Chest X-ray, AP view. Patient: 45 years old, sex M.
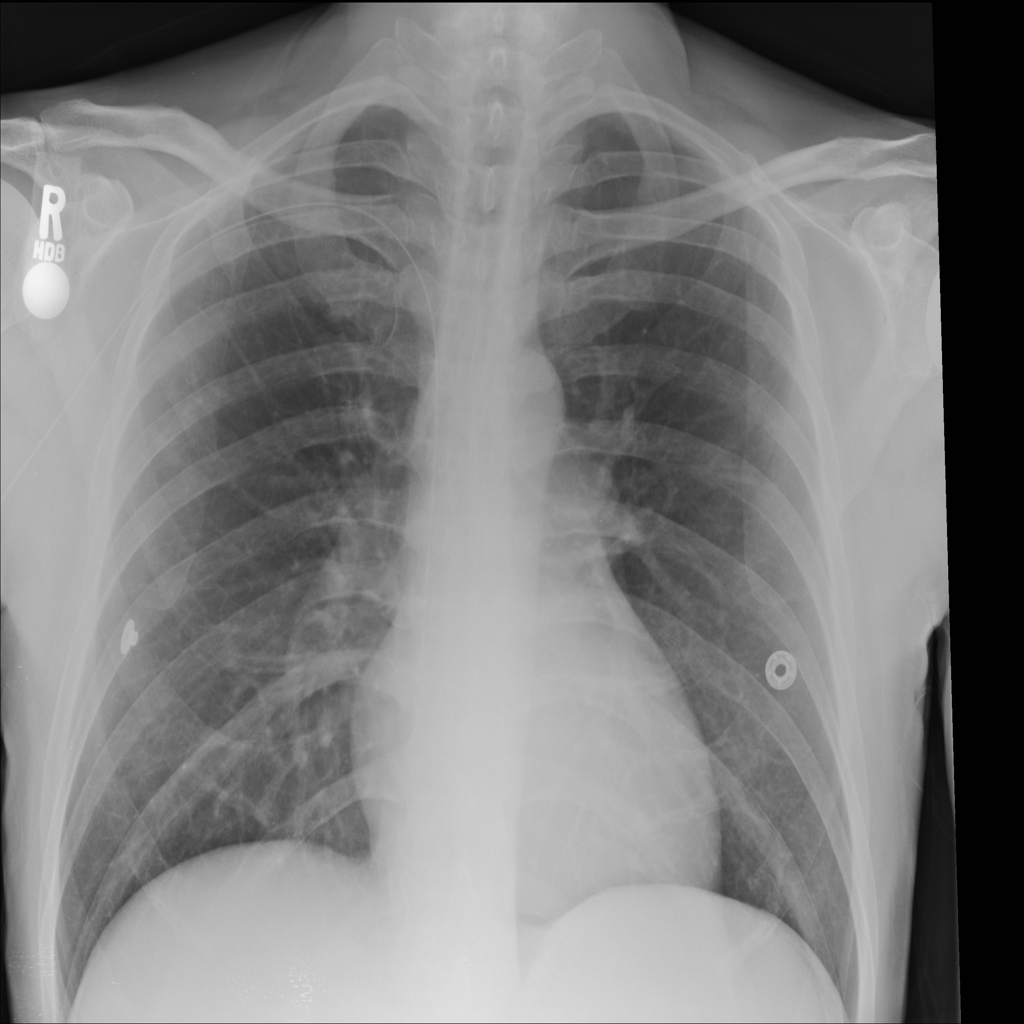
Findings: No Finding